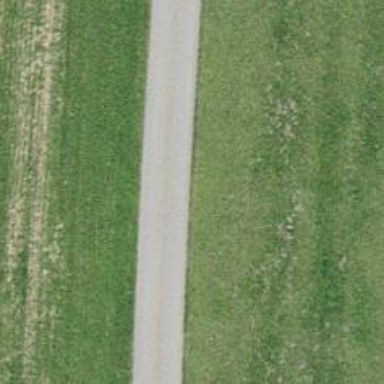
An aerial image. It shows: Asphalt driveway used as service road.